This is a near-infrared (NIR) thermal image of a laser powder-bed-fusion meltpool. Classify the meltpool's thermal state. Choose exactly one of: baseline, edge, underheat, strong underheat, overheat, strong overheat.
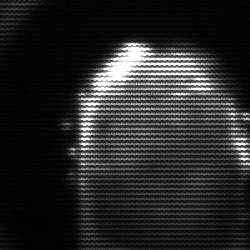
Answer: baseline